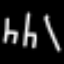
Label: chair